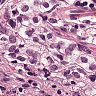
Metastatic tissue present: yes